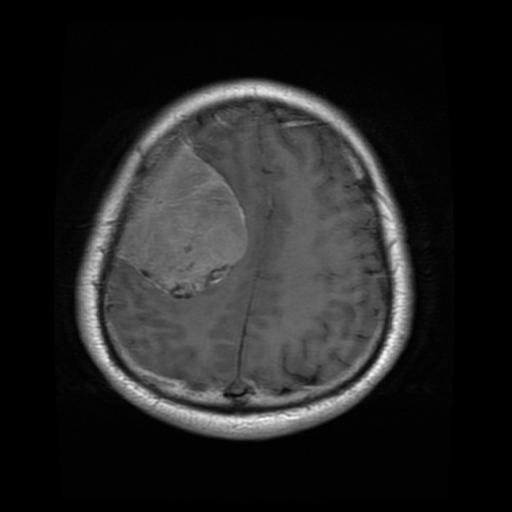
Label: meningioma